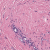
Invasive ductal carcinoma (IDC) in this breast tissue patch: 0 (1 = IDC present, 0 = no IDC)